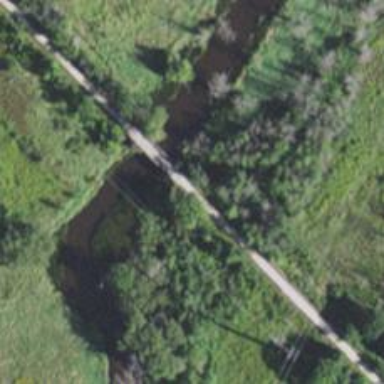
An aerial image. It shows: Path that crosses abandoned railway on bridge.